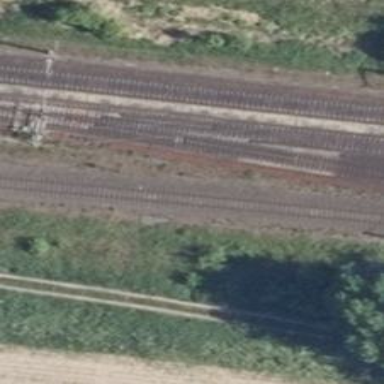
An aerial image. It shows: Solitary milestone along the railway.